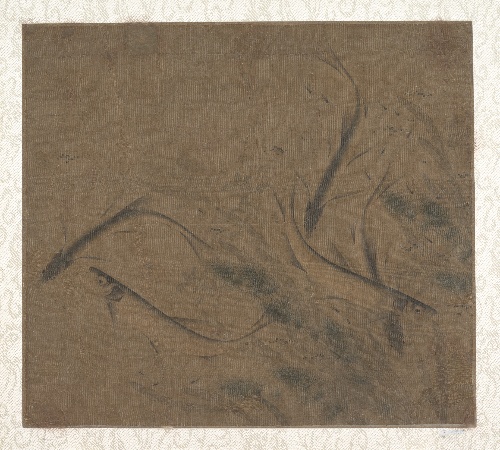
Title: 宋    傳 趙克敻    藻魚圖    冊頁|Fish at play
Artist: Zhao Kexiong
Artist bio: Chinese, active early 12th century
Date: 12th–late 13th century
Object type: Album leaf
Classification: Paintings
Medium: Album leaf; ink and color on silk
Culture: China
Period: Southern Song dynasty (1127–1279)
Dimensions: Image: 8 7/8 x 9 7/8 in. (22.5 x 25.1 cm)
Department: Asian Art
Credit line: John Stewart Kennedy Fund, 1913
Accession year: 1913
Repository: Metropolitan Museum of Art, New York, NY
Tags: Fish